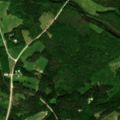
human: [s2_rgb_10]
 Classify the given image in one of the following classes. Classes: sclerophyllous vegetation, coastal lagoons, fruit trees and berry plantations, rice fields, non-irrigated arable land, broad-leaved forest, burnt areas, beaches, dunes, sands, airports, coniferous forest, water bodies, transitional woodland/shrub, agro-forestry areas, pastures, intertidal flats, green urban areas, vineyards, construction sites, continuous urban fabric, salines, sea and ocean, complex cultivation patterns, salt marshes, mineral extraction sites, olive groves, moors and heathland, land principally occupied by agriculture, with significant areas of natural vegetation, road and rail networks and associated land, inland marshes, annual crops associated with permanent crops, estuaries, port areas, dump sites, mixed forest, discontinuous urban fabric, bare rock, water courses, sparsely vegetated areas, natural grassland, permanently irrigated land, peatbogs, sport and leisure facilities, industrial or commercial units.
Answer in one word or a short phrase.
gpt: coniferous forest, mixed forest, transitional woodland/shrub